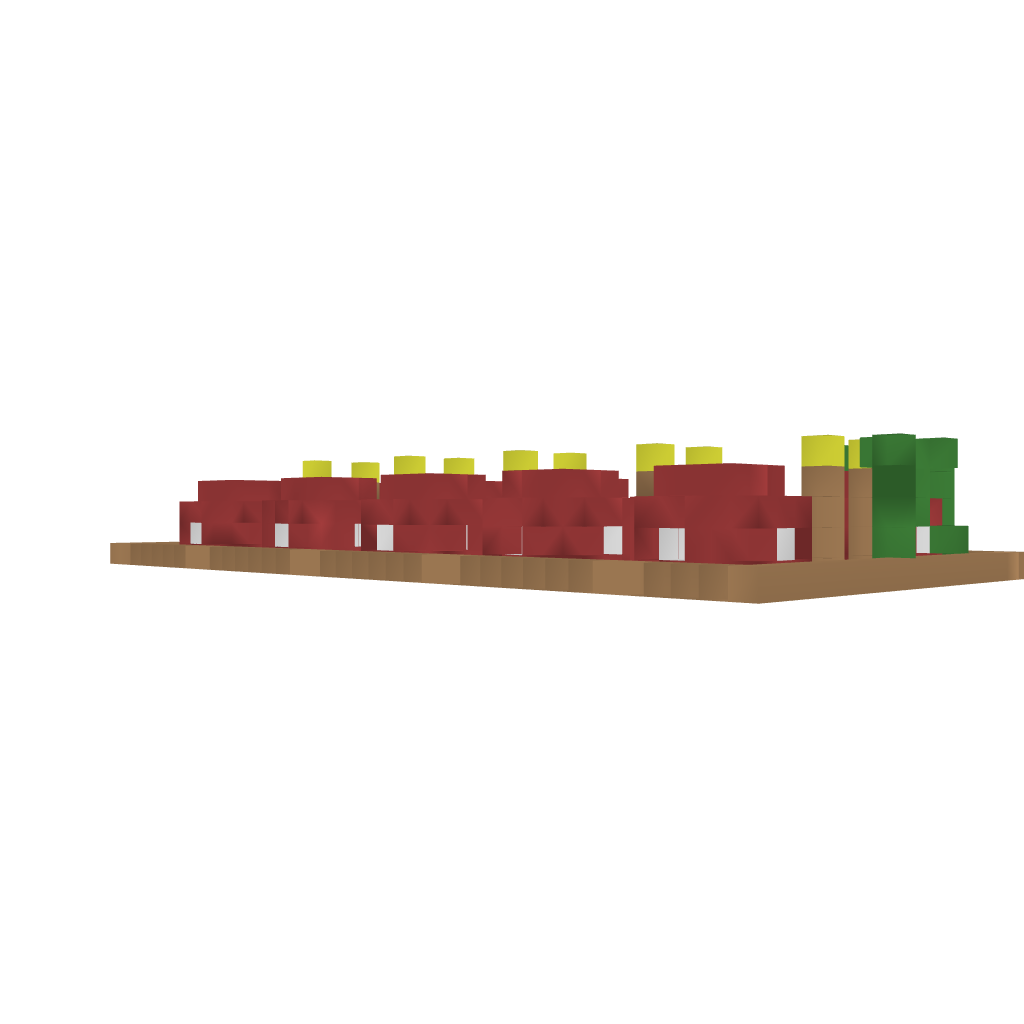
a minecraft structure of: Mushroom Village good quality